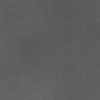
Label: dusty